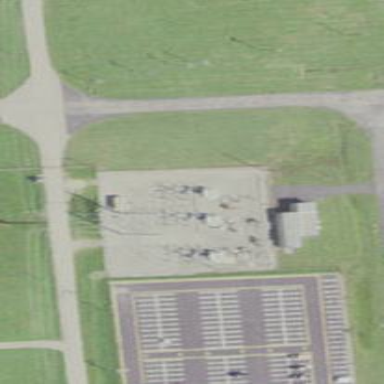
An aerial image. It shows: Industrial power substation surrounded by fence.